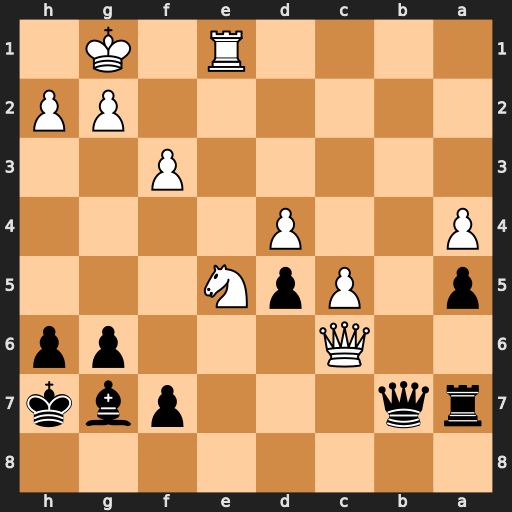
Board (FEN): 8/rq3pbk/2Q3pp/p1PpN3/P2P4/5P2/6PP/4R1K1
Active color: b
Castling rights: -
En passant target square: -
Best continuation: Bxe5 Qxb7 Bxd4+ Kf1 Rxb7